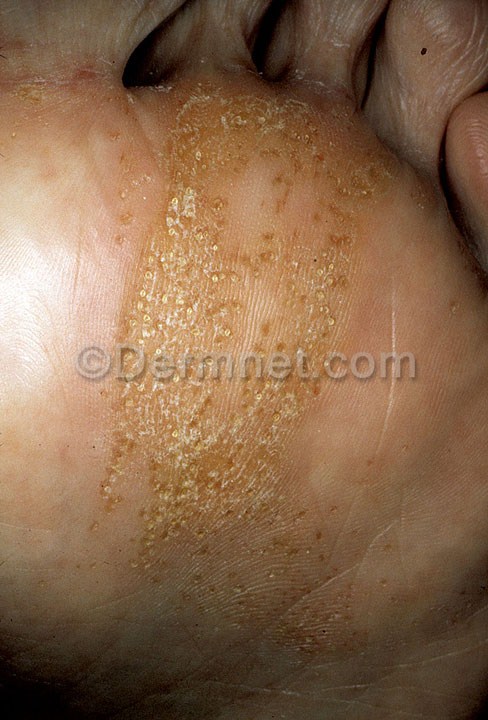
Disease: Systemic Disease